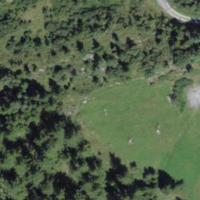
EUNIS habitat code: 23
Species observed at this site:
Melitaea diamina
Cyaniris semiargus
Lasiommata maera